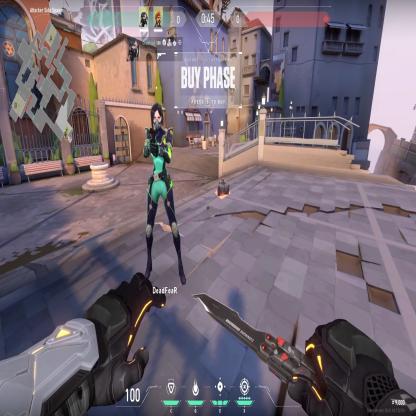
Label: dropped spike ; teammate